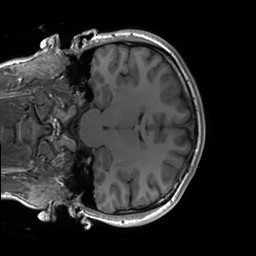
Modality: T1w
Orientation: coronal
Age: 20
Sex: female